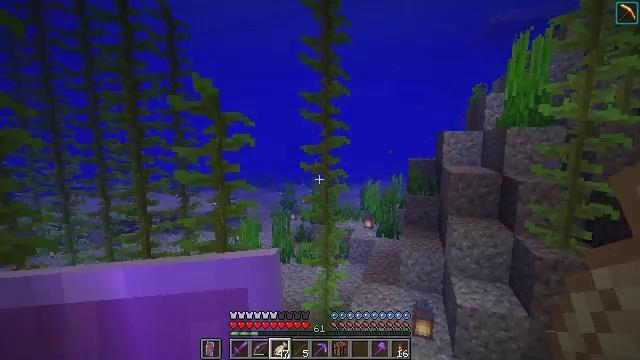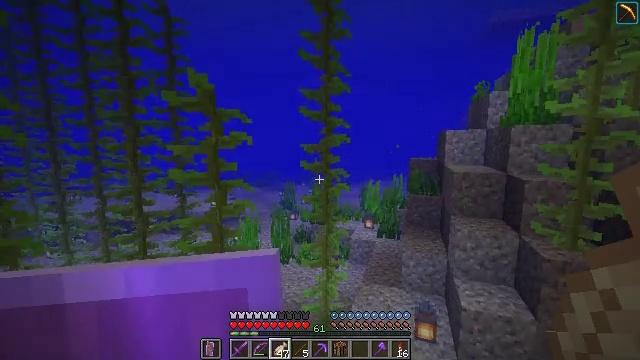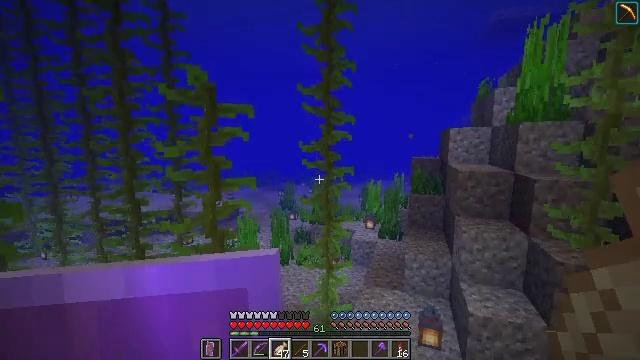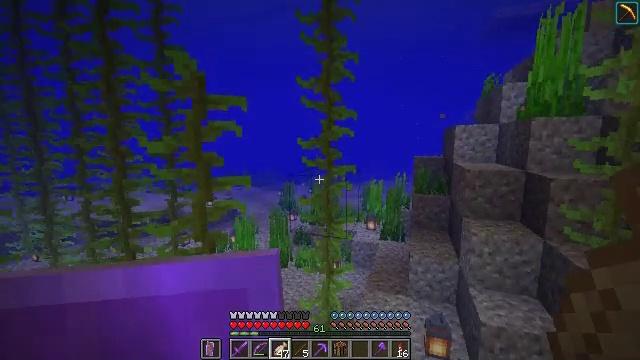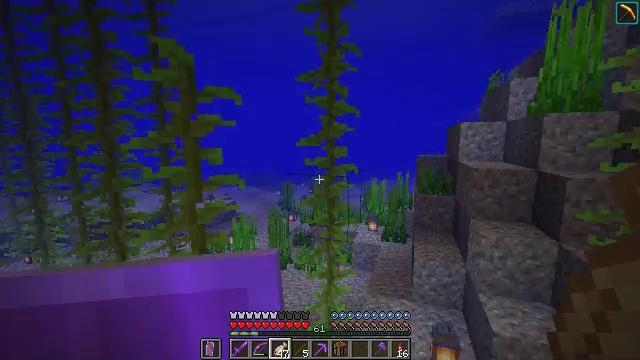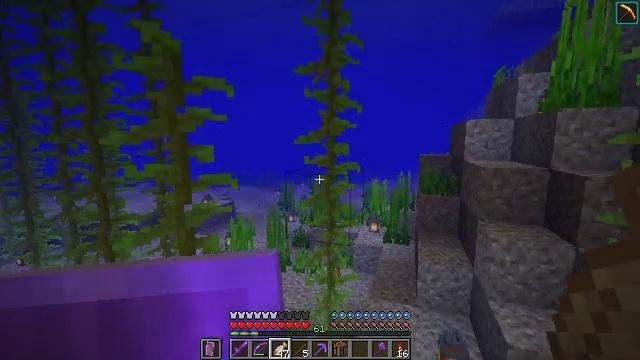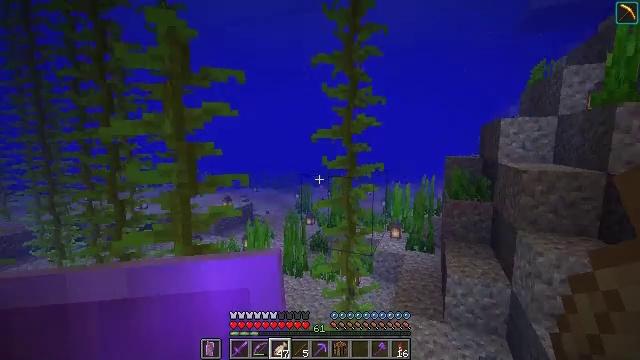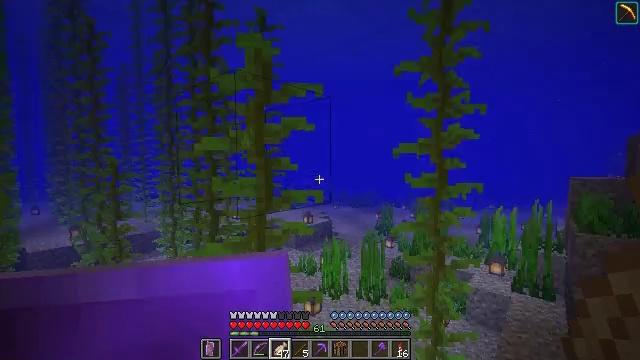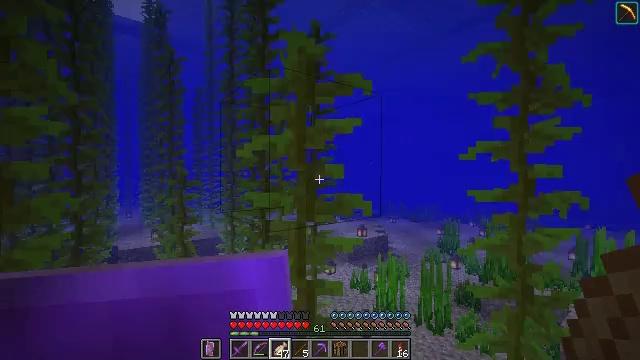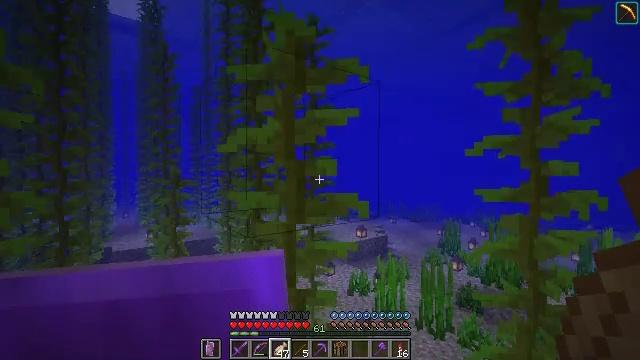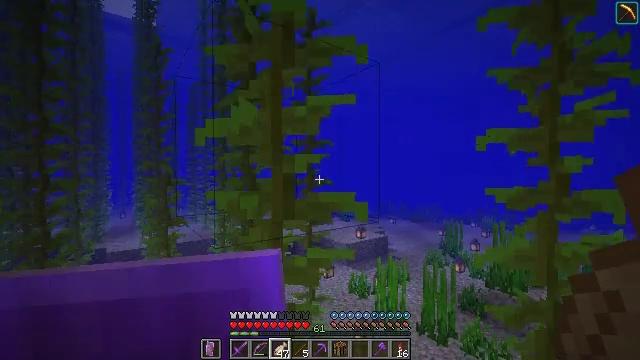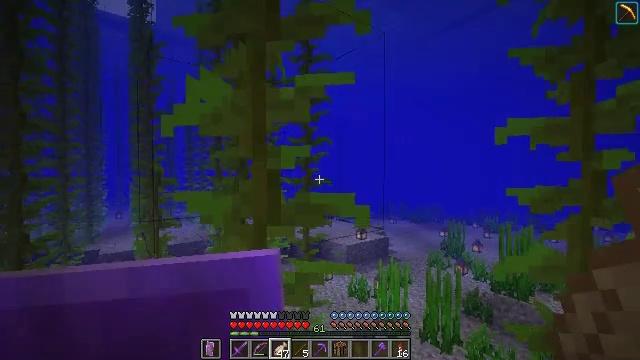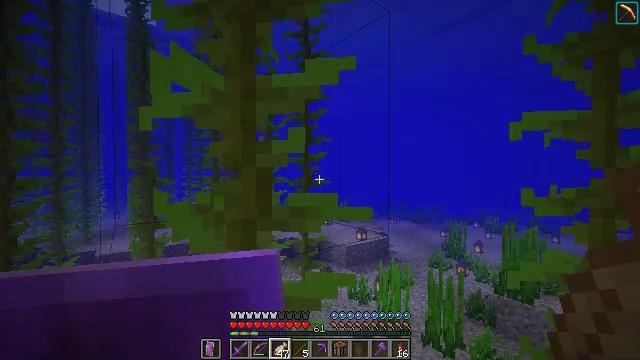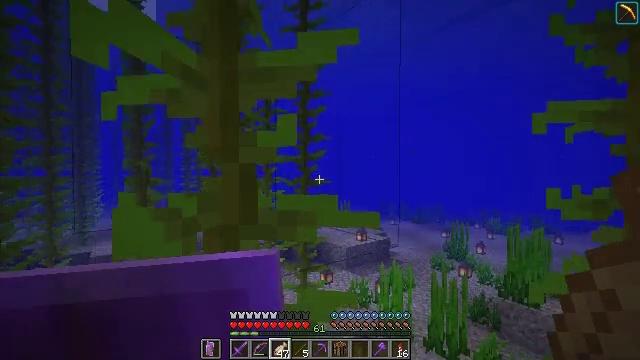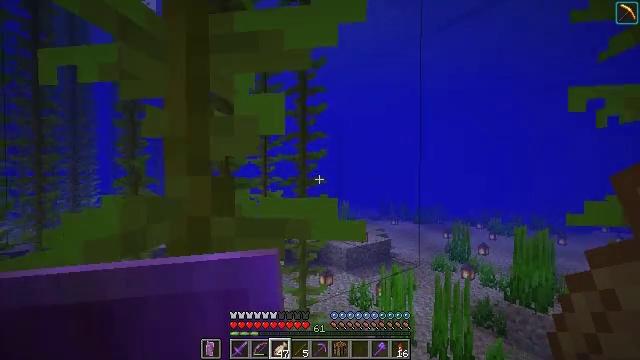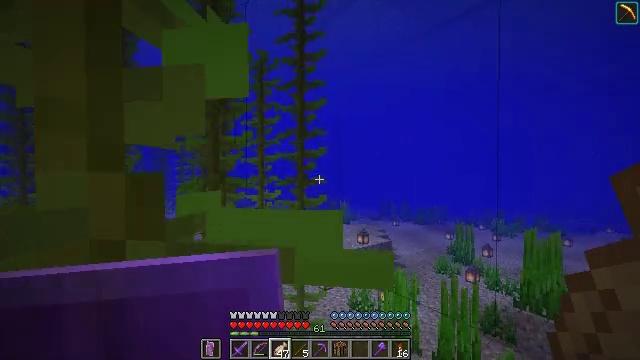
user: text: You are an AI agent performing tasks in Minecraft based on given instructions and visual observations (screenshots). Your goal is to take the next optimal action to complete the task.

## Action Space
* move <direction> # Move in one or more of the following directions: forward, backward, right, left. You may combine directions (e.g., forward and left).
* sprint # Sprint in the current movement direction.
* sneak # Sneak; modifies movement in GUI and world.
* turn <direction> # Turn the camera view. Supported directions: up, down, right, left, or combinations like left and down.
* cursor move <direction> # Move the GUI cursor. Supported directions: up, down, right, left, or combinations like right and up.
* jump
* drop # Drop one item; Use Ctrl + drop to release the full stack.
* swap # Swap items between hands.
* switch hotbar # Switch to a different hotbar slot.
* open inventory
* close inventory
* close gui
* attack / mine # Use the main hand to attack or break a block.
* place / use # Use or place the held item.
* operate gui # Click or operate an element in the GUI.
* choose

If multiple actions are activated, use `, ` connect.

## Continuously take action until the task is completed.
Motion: motion action
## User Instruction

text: Dismantle the stonecutter.
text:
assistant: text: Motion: move forward
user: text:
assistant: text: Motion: move forward
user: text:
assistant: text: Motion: move forward
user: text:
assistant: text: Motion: move forward
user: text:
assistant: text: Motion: move forward
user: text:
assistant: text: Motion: move forward, sprint, turn left
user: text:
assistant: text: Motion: move forward, sprint, turn left and up
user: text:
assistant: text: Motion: move forward, sprint, turn left and up
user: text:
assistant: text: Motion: move forward, sprint
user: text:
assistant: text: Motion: move forward, sprint
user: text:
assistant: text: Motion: move forward, sprint
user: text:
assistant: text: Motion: move forward, sprint
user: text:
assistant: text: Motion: move forward, sprint
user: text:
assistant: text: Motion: move forward, sprint
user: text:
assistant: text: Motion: move forward, sprint
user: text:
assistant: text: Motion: move forward, sprint
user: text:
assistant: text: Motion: move forward, sprint
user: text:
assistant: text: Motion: move forward, sprint
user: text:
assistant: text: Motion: move forward, sprint
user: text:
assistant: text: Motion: move forward, sprint
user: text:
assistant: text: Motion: move forward, sprint
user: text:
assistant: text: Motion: move forward, sprint
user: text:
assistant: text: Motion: move forward, sprint
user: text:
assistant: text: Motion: move forward, sprint
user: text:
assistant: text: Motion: move forward, sprint
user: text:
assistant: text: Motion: move forward, sprint
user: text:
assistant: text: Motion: move forward, sprint
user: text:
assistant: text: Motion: move forward, sprint
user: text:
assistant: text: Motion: move forward and move right, sprint
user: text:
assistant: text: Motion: move forward and move right, sprint